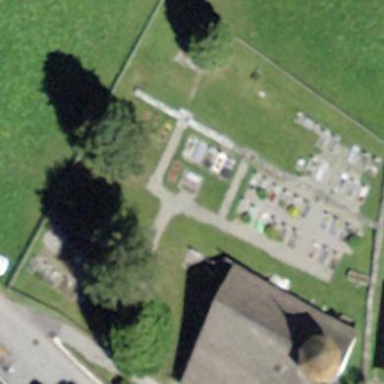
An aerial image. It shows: Cemetery.